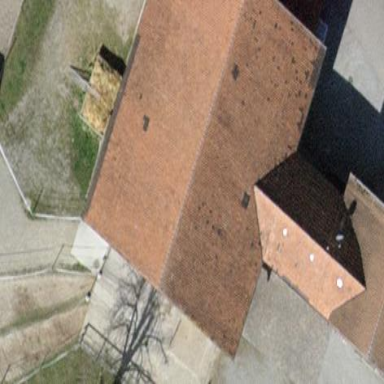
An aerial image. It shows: Farm building with gabled roof.